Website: bh-photo
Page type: customer-info-address
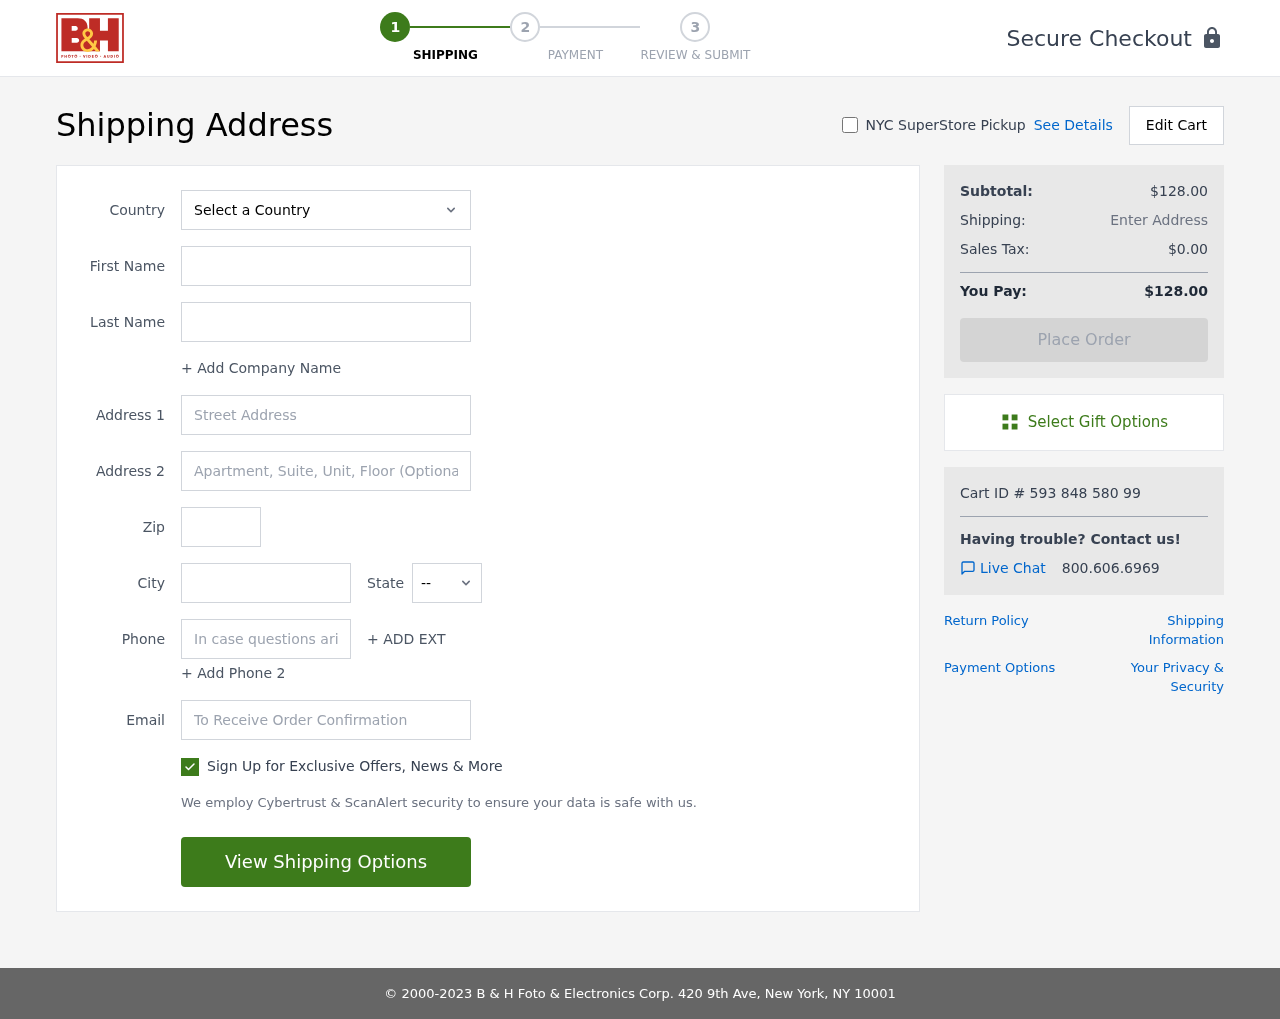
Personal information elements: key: PII_CITY
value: North Nicolasmouth
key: PII_COUNTRY
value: United States
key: PII_EMAIL
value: veronica.trujillo@hotmail.com
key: PII_FIRSTNAME
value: Veronica
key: PII_LASTNAME
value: Trujillo
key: PII_PHONE
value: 8017103636
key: PII_POSTCODE
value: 49768
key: PII_STATE_ABBR
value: ME
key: PII_STREET
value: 893 Victor Grove Apt. 555
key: PII_STREET2
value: Apt. 904
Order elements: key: ORDER_SUBTOTAL
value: $128.00
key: ORDER_TAX
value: $0.00
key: ORDER_TOTAL
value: $128.00
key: ORDER_ID
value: Cart ID # 593 848 580 99